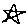
Label: star